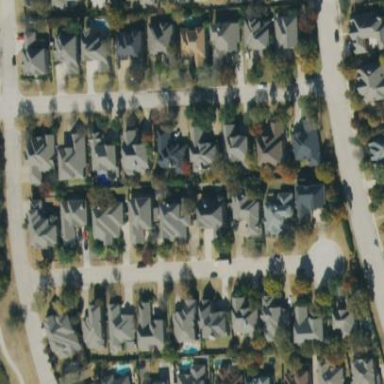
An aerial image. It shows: Residential neighbourhood.